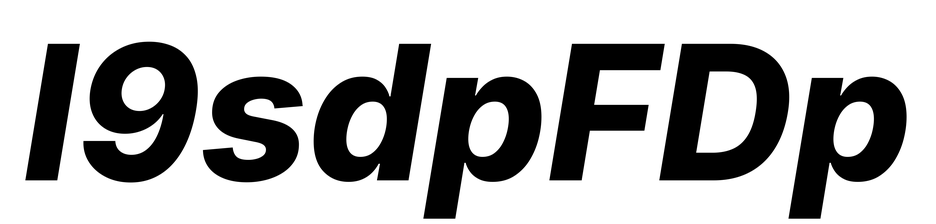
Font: Inter-Italic_ExtraBold_Italic